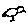
Label: bird